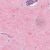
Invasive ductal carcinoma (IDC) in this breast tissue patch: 1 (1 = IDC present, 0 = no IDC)